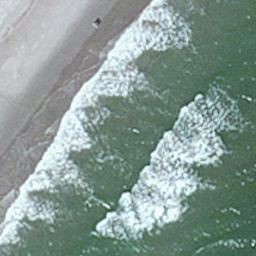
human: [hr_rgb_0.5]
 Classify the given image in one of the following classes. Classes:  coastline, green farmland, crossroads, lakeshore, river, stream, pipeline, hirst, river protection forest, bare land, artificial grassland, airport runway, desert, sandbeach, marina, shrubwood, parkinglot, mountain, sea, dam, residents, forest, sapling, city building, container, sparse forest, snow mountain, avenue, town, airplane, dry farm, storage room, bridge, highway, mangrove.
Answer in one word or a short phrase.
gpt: coastline